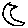
Label: moon